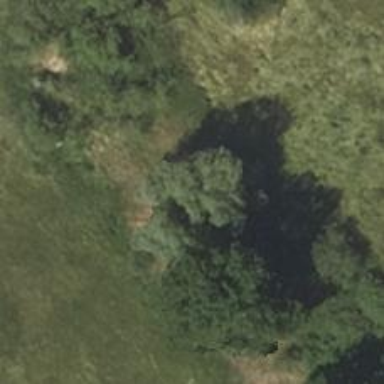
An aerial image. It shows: Deciduous tree with broadleaved leaves.